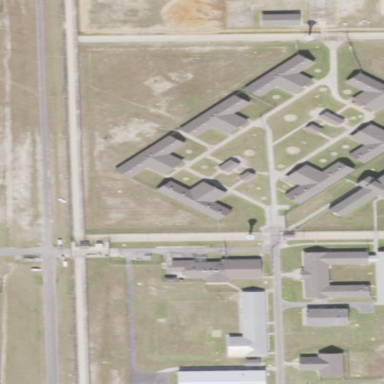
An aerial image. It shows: Prison enclosed by fence.